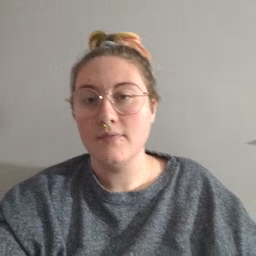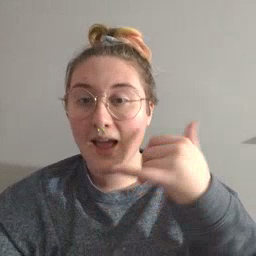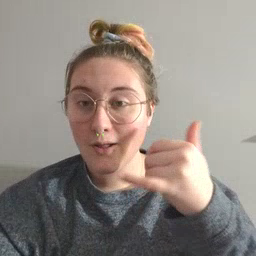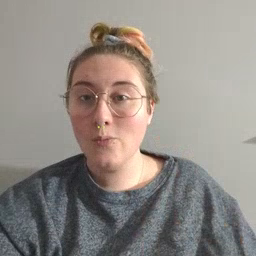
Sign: yellow